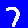
Digit: 7